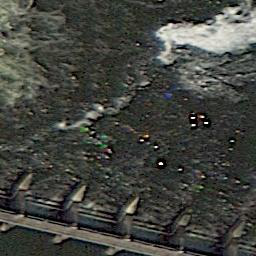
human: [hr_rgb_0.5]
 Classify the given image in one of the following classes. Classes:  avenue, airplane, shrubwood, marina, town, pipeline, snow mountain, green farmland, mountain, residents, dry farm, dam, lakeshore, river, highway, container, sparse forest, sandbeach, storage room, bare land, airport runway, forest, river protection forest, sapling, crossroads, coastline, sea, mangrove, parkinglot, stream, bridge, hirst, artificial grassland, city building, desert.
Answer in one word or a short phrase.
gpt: dam